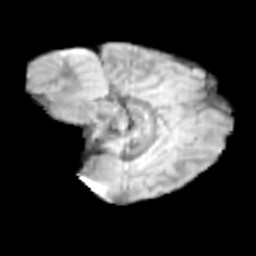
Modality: T2w
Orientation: sagittal
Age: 11
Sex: male
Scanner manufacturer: siemens
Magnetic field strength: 3 T
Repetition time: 3.8 s
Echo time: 0.07 s